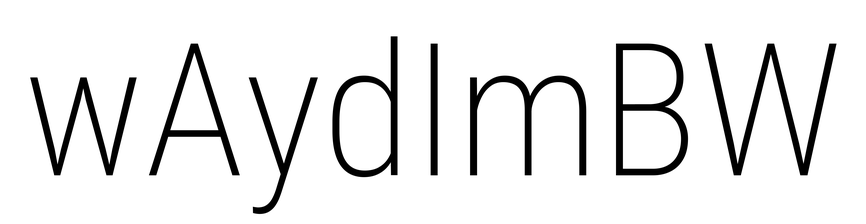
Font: Roboto_Condensed_ExtraLight